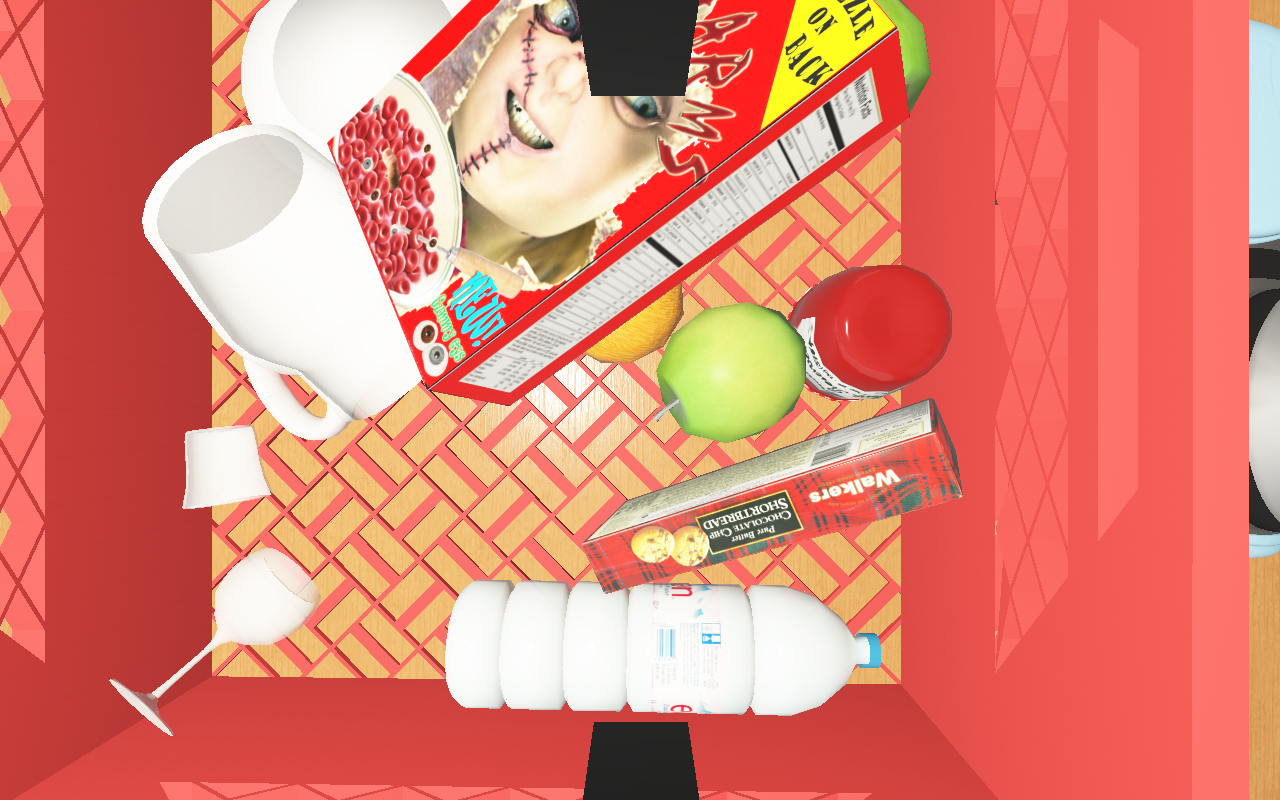
Objects in the scene:
carafe
apple
apple
orange
orange
plate
wineglass
cereal box
biscuit box